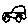
Label: car